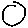
Label: circle